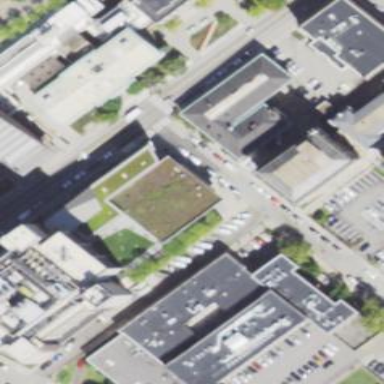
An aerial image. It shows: Flat-roofed university building.